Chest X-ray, PA view. Patient: 41 years old, sex F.
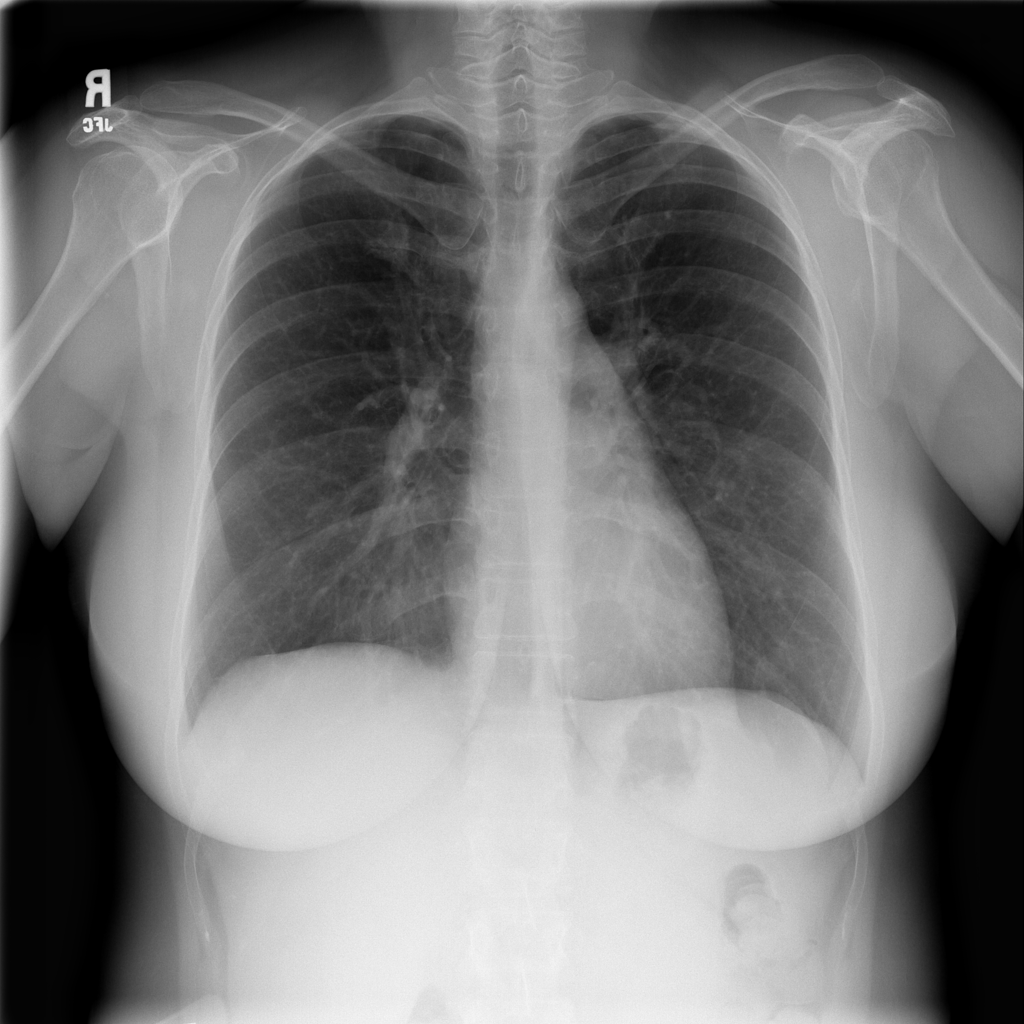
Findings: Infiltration